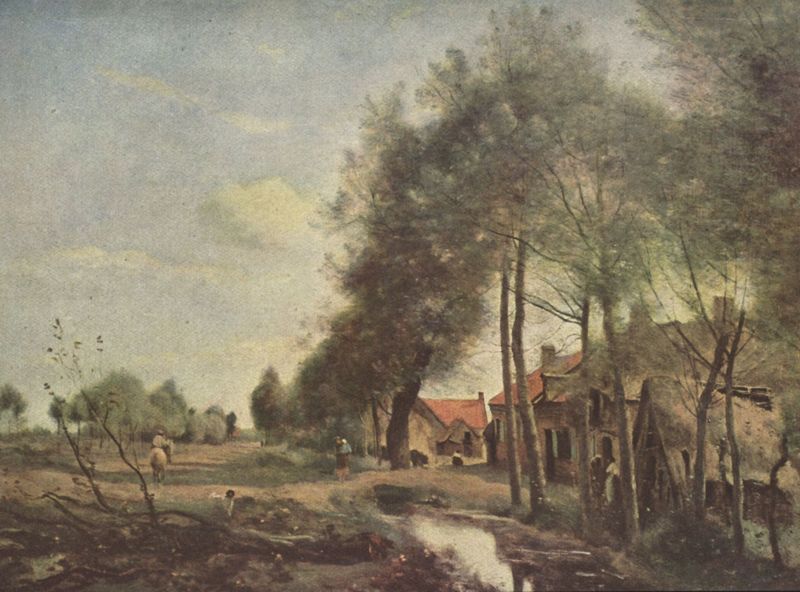
Titel: Straße in Sin-Le-Noble
Künstler: Jean Baptiste Camille Corot
Standort: Paris
Institution: Musée du Louvre
Schlagwörter: baum, blau, blätter, dunkel, gemälde, himmel, laub, mann, schatten, wasser, wolken, bäume, fluss, frauen, grün, landschaft, menschen, teich, ufer, äste, braun, frau, hell, holz, licht, männer, schwarz, stroh, weiss, dach, gebäude, hund, rot, weg, wiese, mensch, spiegel, öl, ast, bach, birken, erde, feld, horizont, häuser, natur, stamm, zweige, brücke, busch, büsche, gewässer, hütte, pfad, land, blatt, rosa, arbeit, bauern, kamine, pferd, reiter, schornstein, sommer, ort, acker, ernte, reisig, dorf, dächer, ziegel, lila, violett, bauernhof, hof, böschung, ölgemälde, stämme, reflexe, widerschein, baumkronen, bauer, village, schaf, reetdach, scheune, strohdach, schimmel, maison, chien, stall, mort, ciel, paysage, peinture, weise, cheval, eau, ferme, bleu, riviere, champ, maisons, nuages, arbres, reet, provence, travail, chemin, gens, aquarelle, dorfrand, peuple, schäune, bucherons, resig, été, vie, pins, fôret, reeb, spiefgelung, häusere, ruisseau, aqurelle